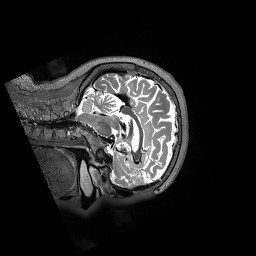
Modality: T2w
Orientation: sagittal
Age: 56
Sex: female